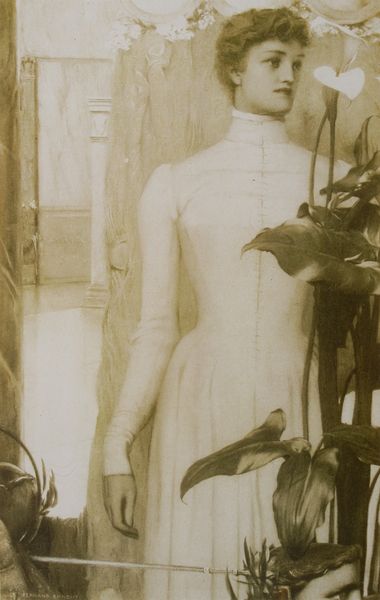
Titel: Arum Lily
Künstler: Fernand Khnopff
Schlagwörter: blätter, gemälde, hand, kopf, weiß, ocker, blume, blumen, braun, brust, daumen, elegant, fenster, frau, geste, grau, haar, hell, hintergrund, kleid, köpfe, lampe, licht, mund, nase, raum, schwarz, säule, zeichnung, zimmer, blick, blüte, dame, gras, schloss, beige, symbolismus, alt, jung, wand, arm, arme, augen, falten, gesicht, kragen, sockel, stehen, ärmel, hals, halskrause, portrait, porträt, vorhang, schlank, boden, gewand, haare, interieur, stehend, stoff, decke, blatt, pflanze, pflanzen, knopf, lippen, locken, rechts, schön, traurig, zart, garten, statue, balkon, taille, dutt, seitlich, sepia, gardine, jugendstil, wohnung, ernst, büste, korb, durchgang, rüschen, ellenbogen, knöpfe, lippenstift, halle, foto, fotografie, gang, stolz, durchblick, schönheit, groß, strin, koloriert, stehkragen, flur, lilie, kapitell, topfpflanze, halbprofil, hüfte, böcklin, rollkragen, basis, fotographie, khnopff, pfeil, calla, anthurie, wintergarten, taillie, orchidee, hochgeschlossen, bubikopf, simbolismus, whistler, kamelie, einblatt, hüft, gummibaum, frauendarstellung, armhüfte, kalla, verilbt, skalla, ltopfpflanze, anthurium